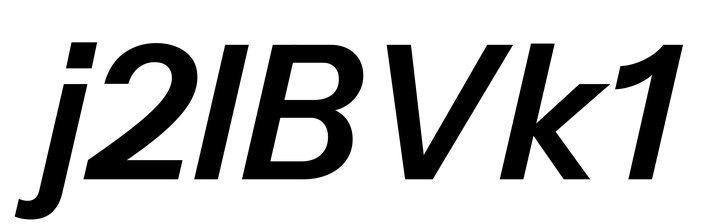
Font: InstrumentSans-Italic_SemiBold_Italic